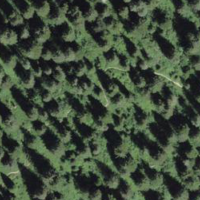
EUNIS habitat code: 43
Species observed at this site:
Epipactis atrorubens